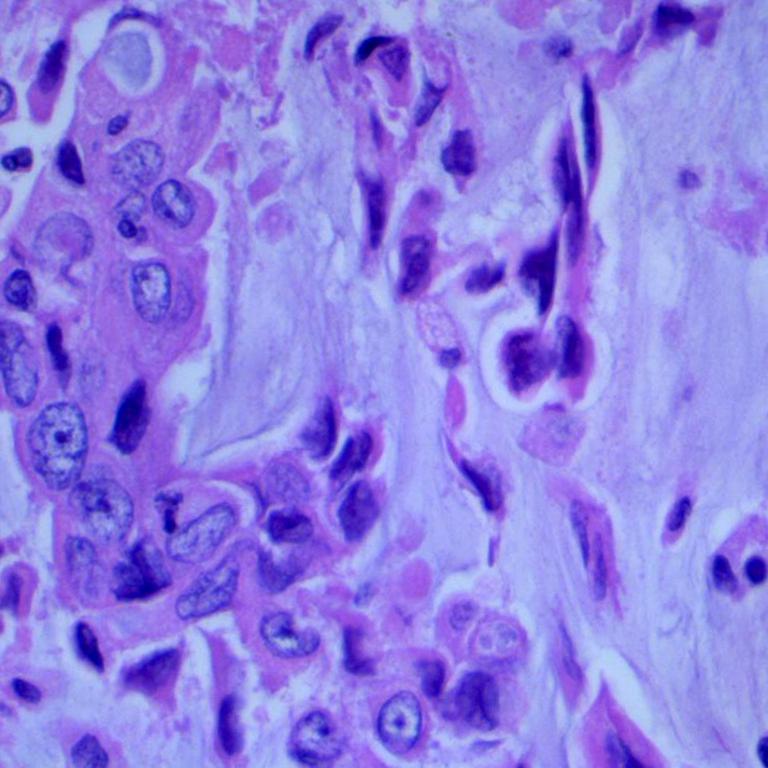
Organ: lung
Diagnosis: adenocarcinomas